Question: '''
$.ajax({
url: "NewUserRegistrationServlet",
type: "post",
cache: false,
data : "username="+username+"&password="+encodeURIComponent(pswd)+"&email="+encodeURIComponent(email),
dataType:"xml",
timeout: 3000,
success: function(data) {
var xml_node = $('ResultSet',data);
var status = xml_node.find('result').text() ;
var result = xml_node.find('status').text() ;
if( (result > 0) && ( status == 'SUCCESS') ) {
alert("This Statement is getting executed");
//window.location.replace("login.jsp"); // Not Working
//window.location.href = 'http://localhost:8080/MyProj/login.jsp'; // Not Working
window.open = ('login.jsp','_top'); // Not Working
}else{
$("#RegisErr").siblings("p").remove();
$("#RegisErr").after("<p>User Registration failed! Please Try Again.</p>");
}
},
error: function(xhr, status, text) {
$("#RegisErr").siblings("p").remove();
$("#RegisErr").after("<p>User Registration failed! Please Try Again.</p>");
}
});
'''
>
1. OnSubmit -> Validation of form // Working Fine
2. If Valid -> Do Ajax Request // Working Fine
3. On Success of Ajax -> Redirect to other JSP Page // Not Woking
> Screenshot Chrome Debugger

'''
windows.location = "login.jsp"
'''
> Thanks Everyone for your help.
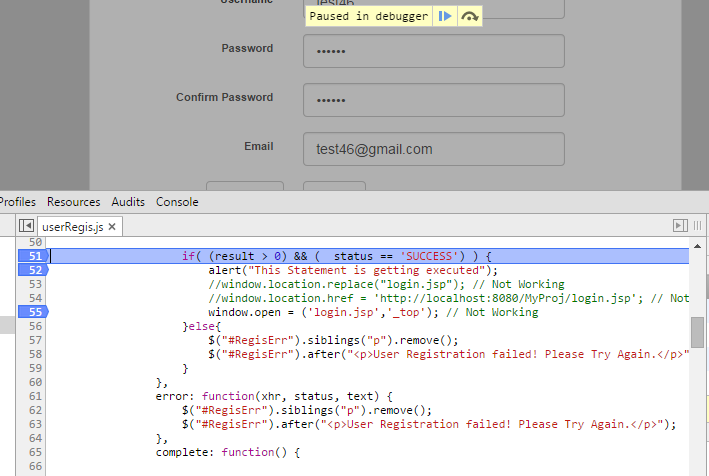
Answer: To make your method work i.e. one of :-
'''
1. window.location.replace("http://stackoverflow.com");
2. window.location.href = "http://stackoverflow.com";
'''
The browser is still submitting the form after your code runs.
Add return false; to the handler to prevent that.
Otherwise, use just window.location = "<URL>";
Refer to this post ( <URL> for further clarification. If you still face a problem, tag me again. I will write a detailed answer for you.
This comment is the code for your solution to work - <URL>